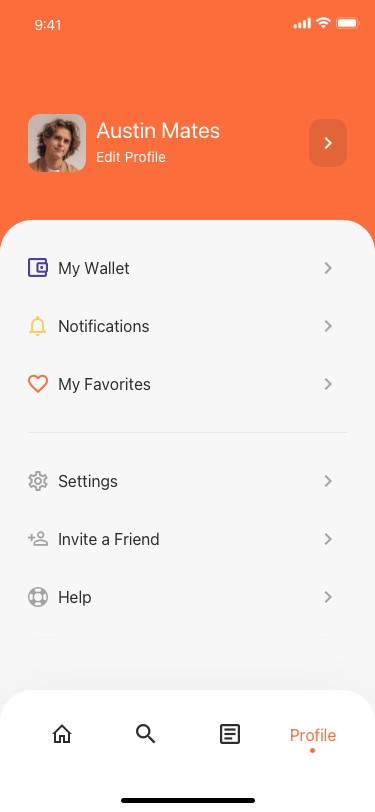
Text in this UI design:
My Wallet
Notifications
My Favorites
Settings
Invite a Friend
Help
Austin Mates
Edit Profile